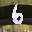
Label: 6